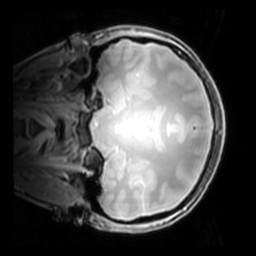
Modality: PDw
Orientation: coronal
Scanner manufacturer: philips
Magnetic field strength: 7 T
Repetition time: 0.008 s
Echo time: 0.001974 s